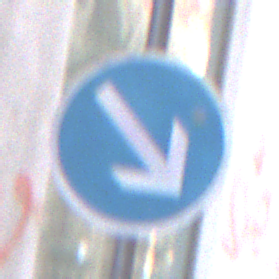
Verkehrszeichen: VorgeschriebeneVorbeifahrtRechts
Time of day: MorningAfternoon
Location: Outdoor (Urban)
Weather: PartlyCloudy
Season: NotSpecified
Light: Natural